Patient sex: M
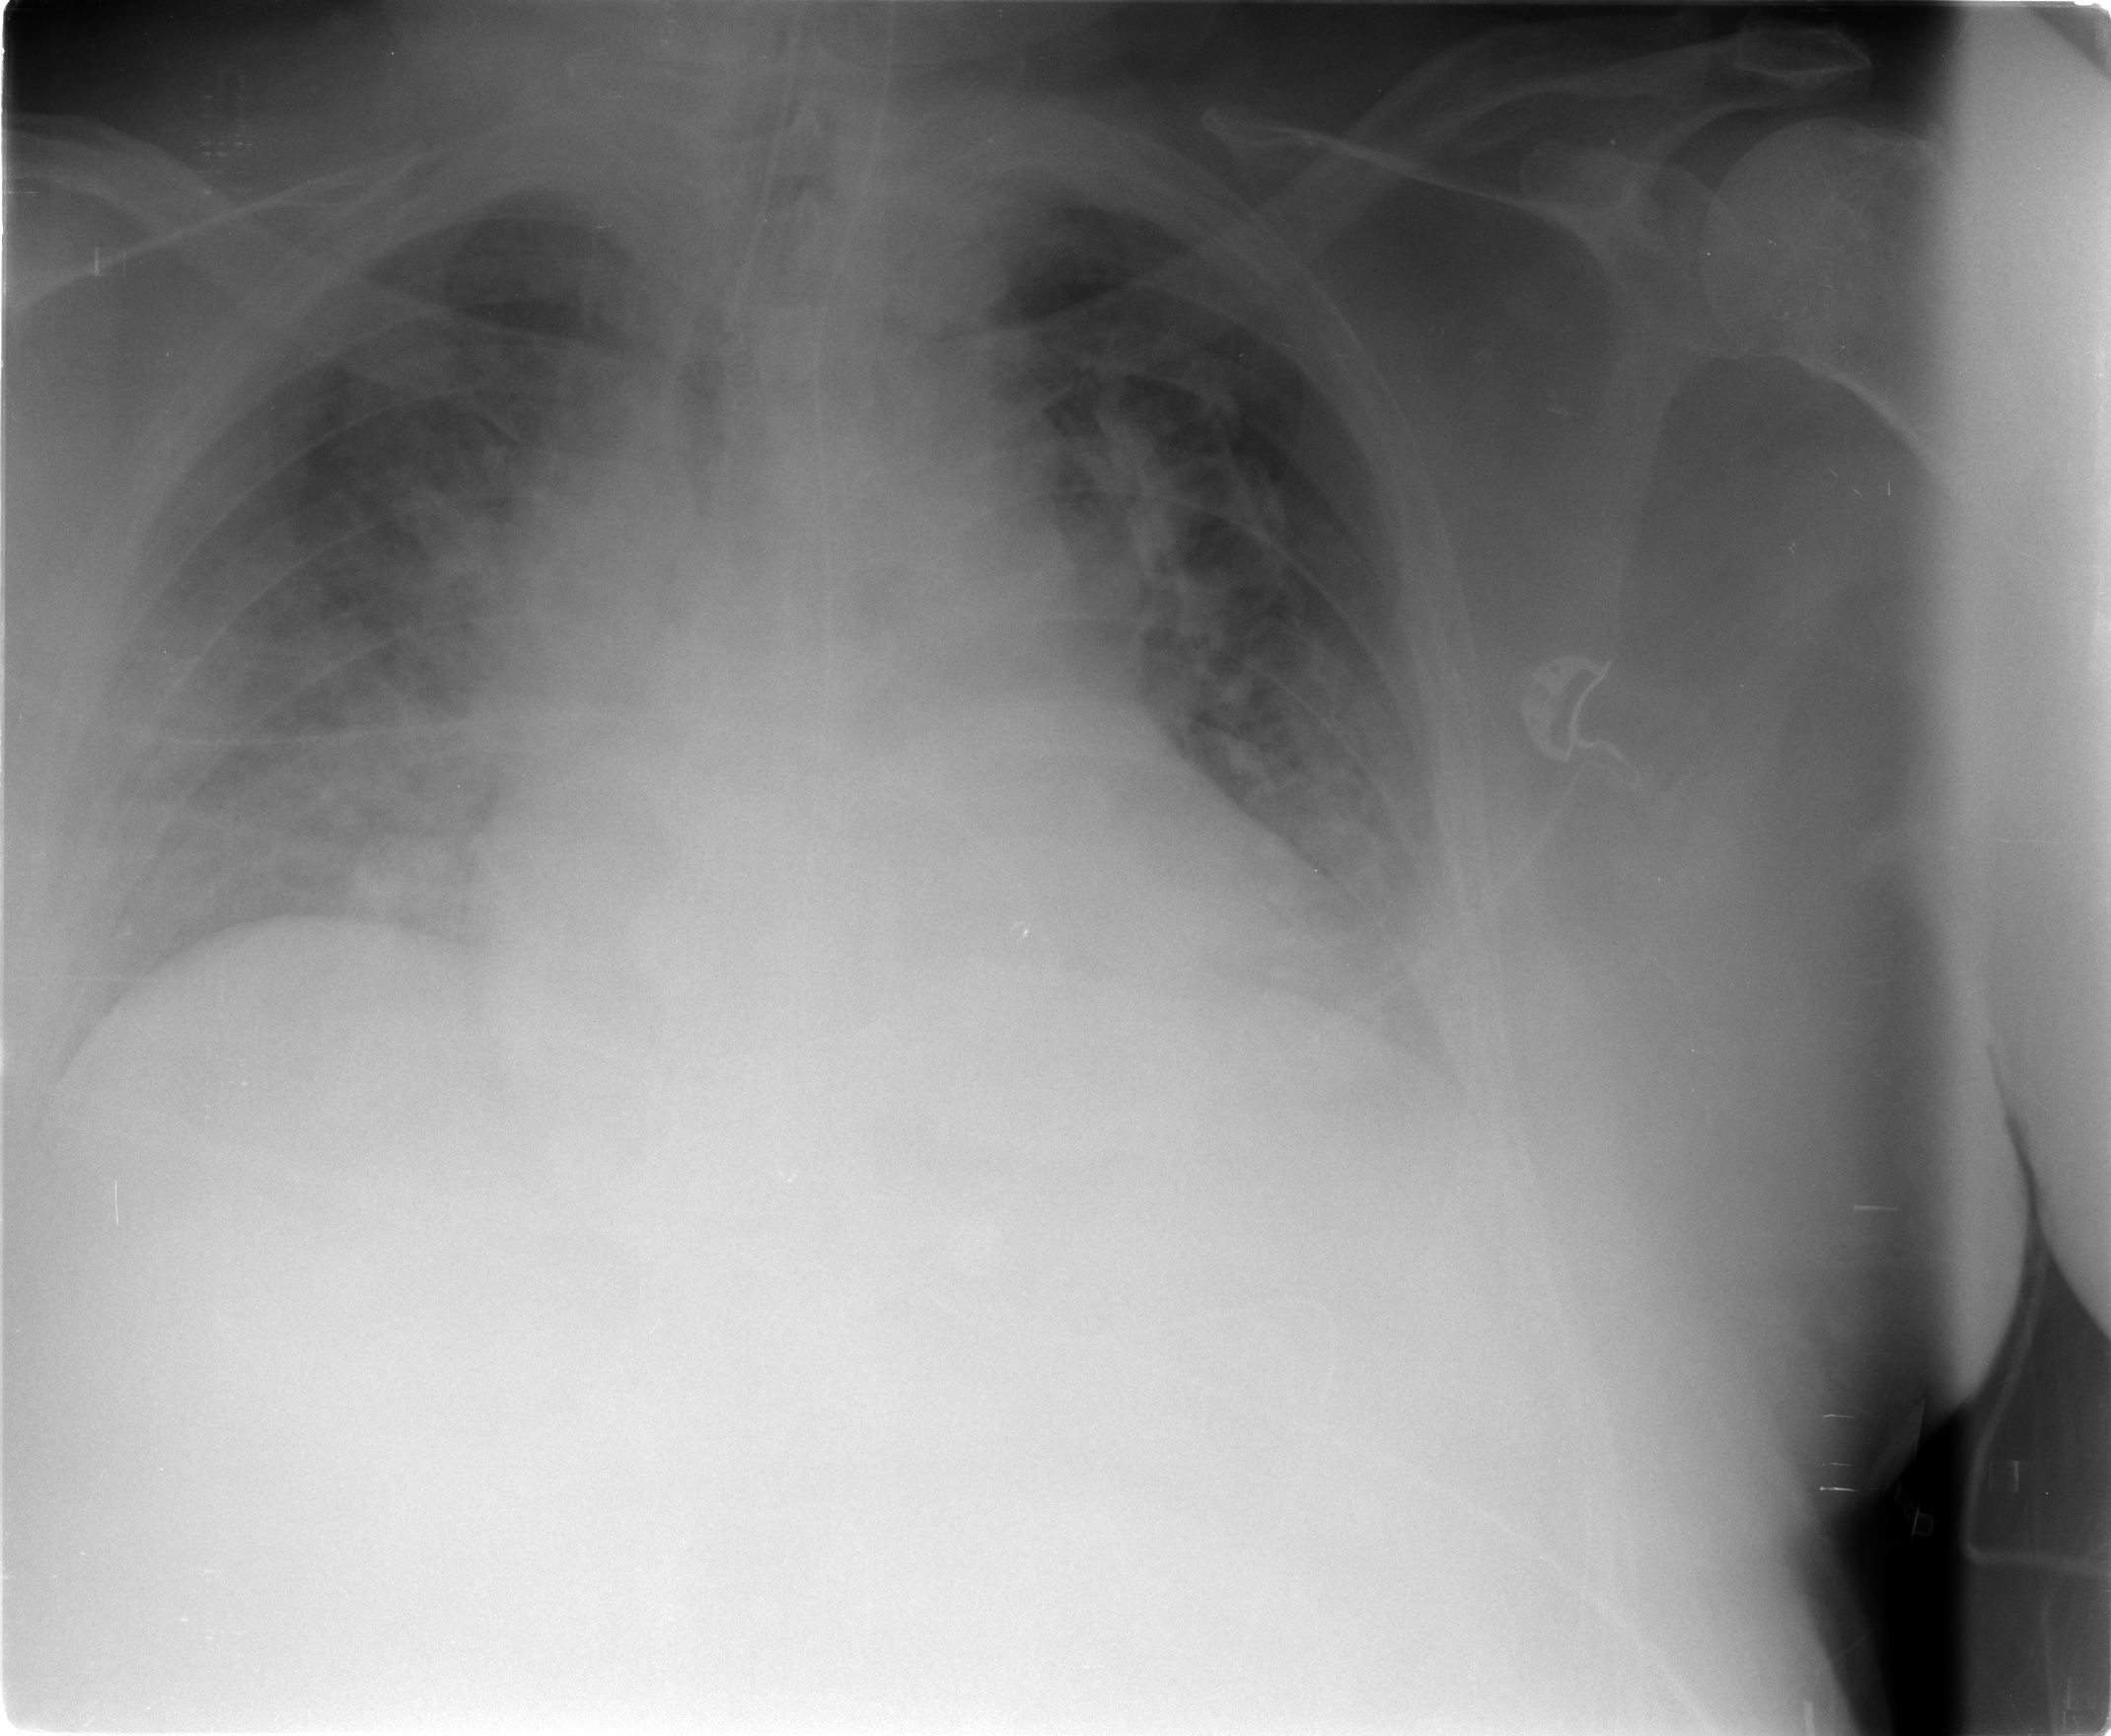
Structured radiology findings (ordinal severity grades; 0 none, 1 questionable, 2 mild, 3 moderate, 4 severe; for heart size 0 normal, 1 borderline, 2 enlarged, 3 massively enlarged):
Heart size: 2
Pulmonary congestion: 2
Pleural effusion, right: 2
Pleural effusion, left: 2
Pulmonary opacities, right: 2
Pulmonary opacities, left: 2
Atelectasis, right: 2
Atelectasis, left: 2